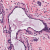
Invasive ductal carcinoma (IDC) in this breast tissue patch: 0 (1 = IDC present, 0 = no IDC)